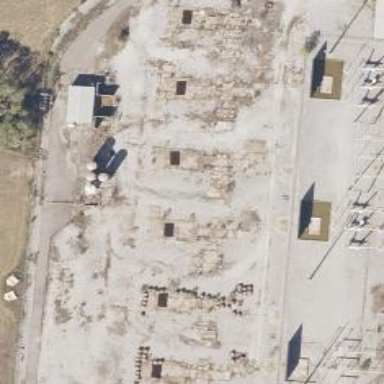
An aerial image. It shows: Gas-powered generator.